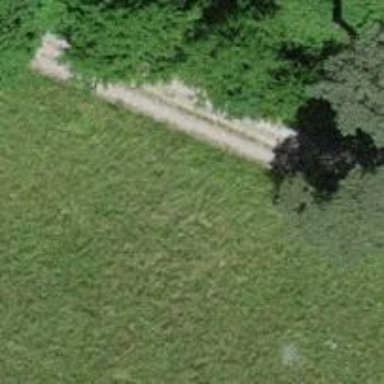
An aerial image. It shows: Unpaved track with grade 3 surface.